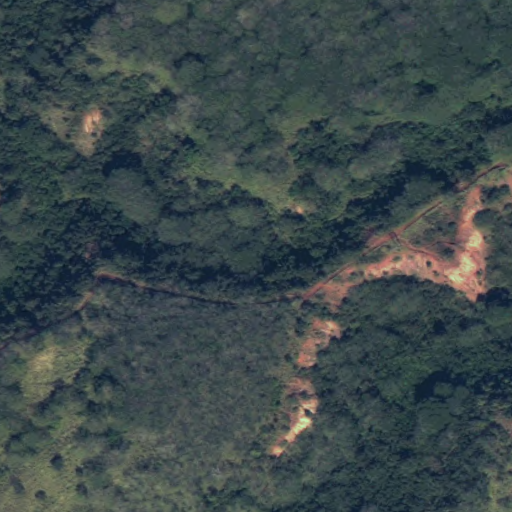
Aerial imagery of island in Hawaii named O‘ahu containing only unknown